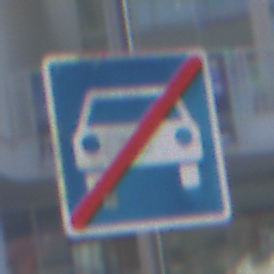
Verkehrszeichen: EndeKraftfahrstrasse
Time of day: MorningAfternoon
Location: Outdoor (Urban)
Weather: Clear
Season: NotSpecified
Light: Natural